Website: slack
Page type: payment
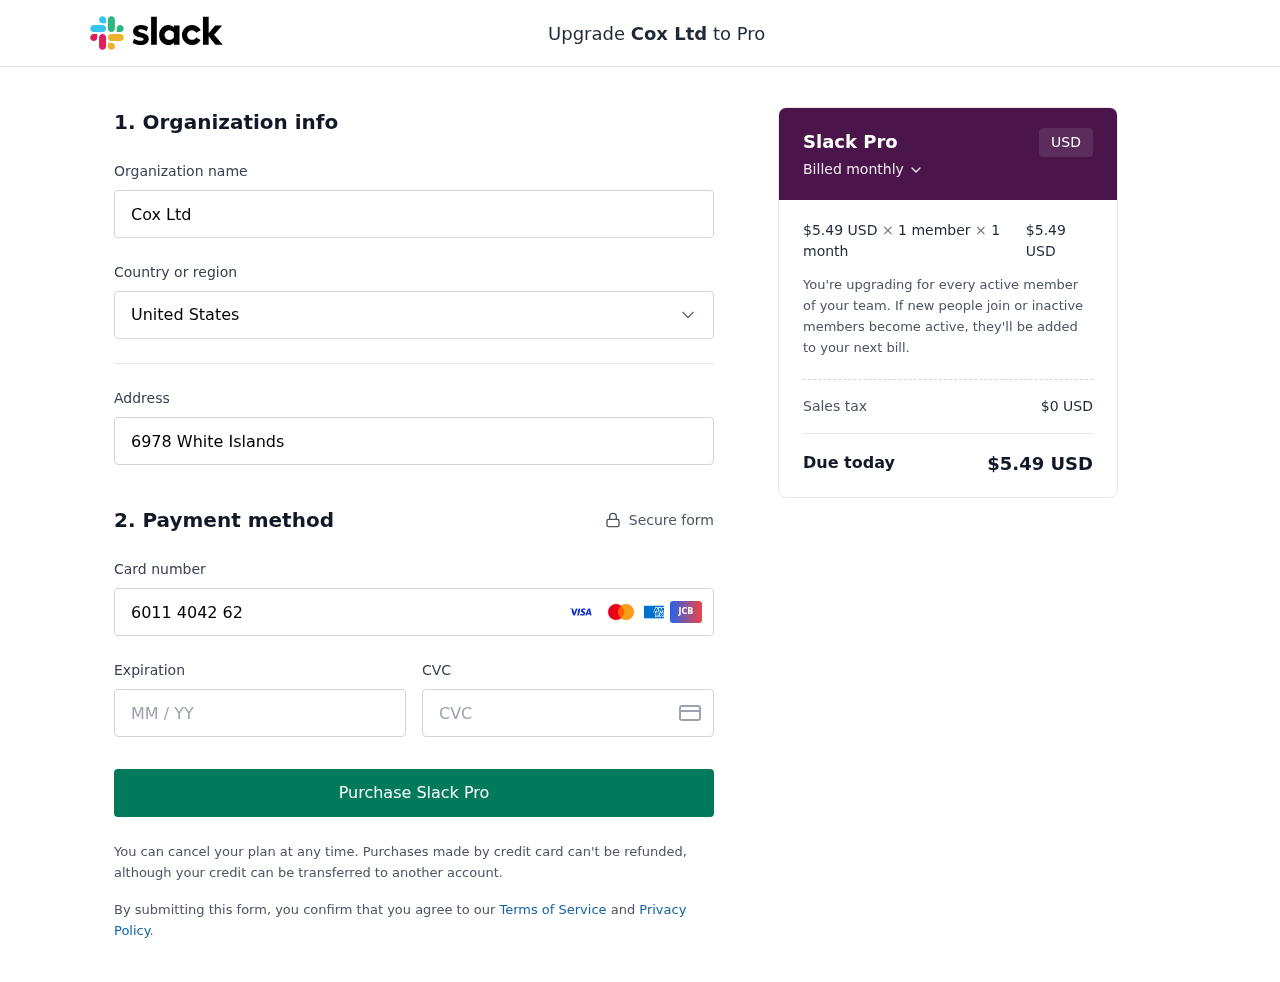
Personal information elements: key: PII_CARD_CVV
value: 840
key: PII_CARD_EXPIRY
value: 06/29
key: PII_CARD_NUMBER
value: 6011 4042 6230 2217
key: PII_COMPANY
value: Cox Ltd
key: PII_COUNTRY
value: United States
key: PII_STREET
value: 6978 White Islands
Product elements: key: PRODUCT1_PRICE
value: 5.49
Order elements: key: ORDER_SUBTOTAL
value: $5.49 USD
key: ORDER_TAX
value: $0 USD
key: ORDER_TOTAL
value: $5.49 USD